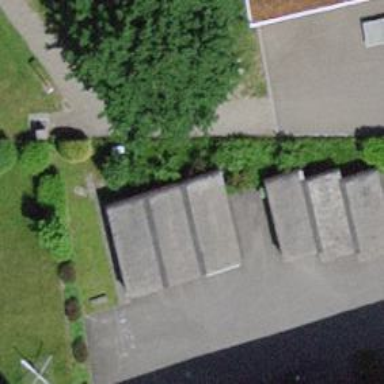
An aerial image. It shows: Group of garages.